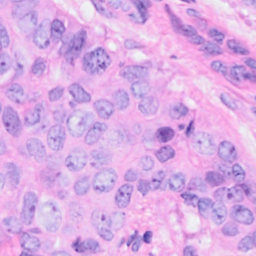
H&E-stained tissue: Breast